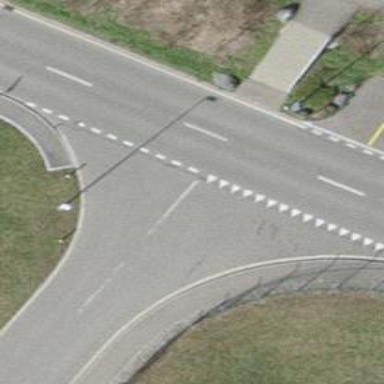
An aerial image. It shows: Road with steps.